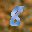
Label: 8